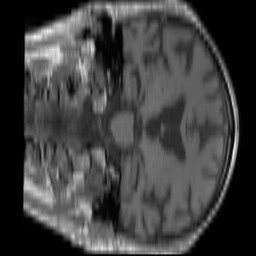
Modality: T1w
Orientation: coronal
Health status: ill
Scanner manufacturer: siemens
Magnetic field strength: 3 T
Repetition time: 0.4 s
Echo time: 0.00246 s